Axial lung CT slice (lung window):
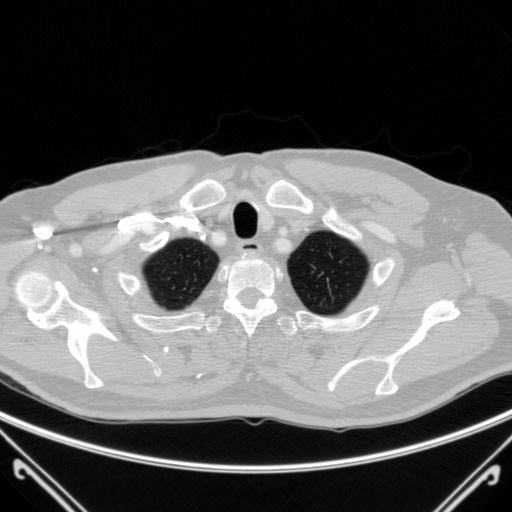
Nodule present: no